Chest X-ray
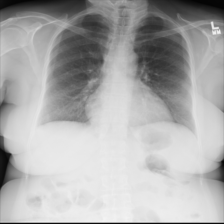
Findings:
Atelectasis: negative
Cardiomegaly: negative
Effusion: negative
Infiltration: negative
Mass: negative
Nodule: negative
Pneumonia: negative
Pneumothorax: negative
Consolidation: negative
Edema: negative
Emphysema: negative
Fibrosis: negative
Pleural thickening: negative
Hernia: negative